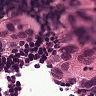
Metastatic tissue present: yes